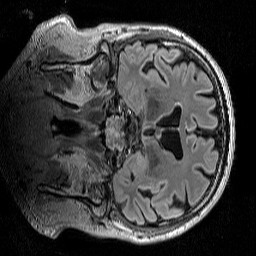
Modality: T2w
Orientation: coronal
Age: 72
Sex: male
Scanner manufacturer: siemens
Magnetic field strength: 3 T
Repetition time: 5 s
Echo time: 0.386 s